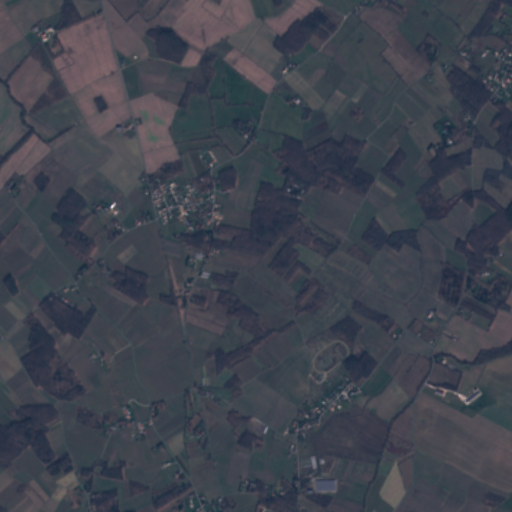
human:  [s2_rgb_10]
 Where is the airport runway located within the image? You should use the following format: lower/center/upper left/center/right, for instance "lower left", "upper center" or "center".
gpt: The airport runway is located in the upper left of the image.
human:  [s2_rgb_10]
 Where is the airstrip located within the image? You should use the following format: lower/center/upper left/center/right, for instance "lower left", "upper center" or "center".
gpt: The airstrip is located in the upper left of the image.
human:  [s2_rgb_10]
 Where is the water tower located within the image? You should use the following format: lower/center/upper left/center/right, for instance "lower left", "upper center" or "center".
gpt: The water tower is located in the upper center of the image.
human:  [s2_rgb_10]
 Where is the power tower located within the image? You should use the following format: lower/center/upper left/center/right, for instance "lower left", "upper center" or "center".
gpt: There is no power tower in the image.